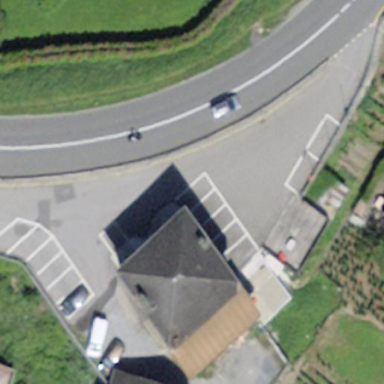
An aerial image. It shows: Restaurant building.